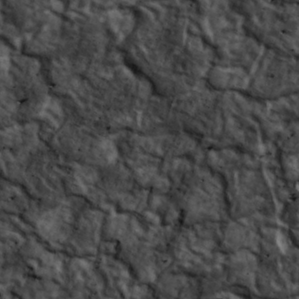
Label: non_frost